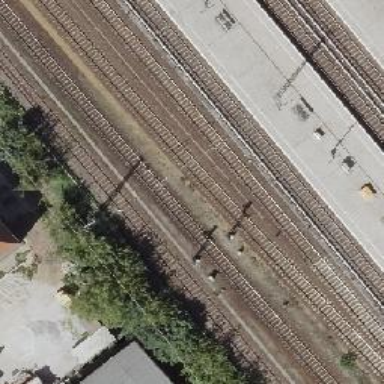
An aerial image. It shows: Railway signal.